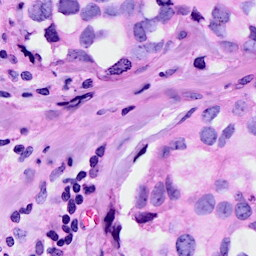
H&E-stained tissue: Breast